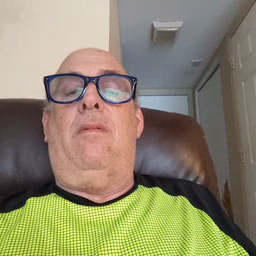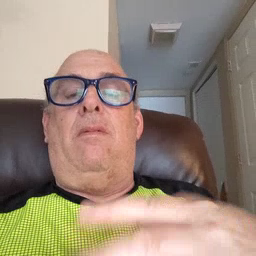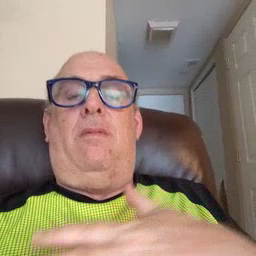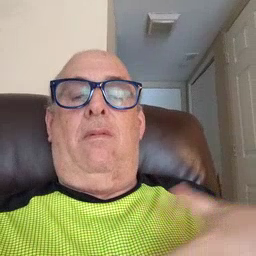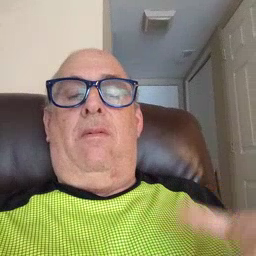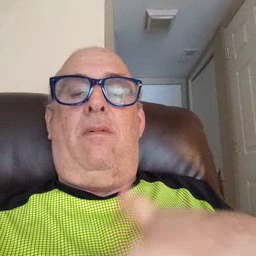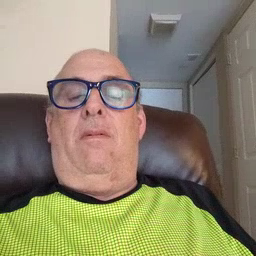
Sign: zebra